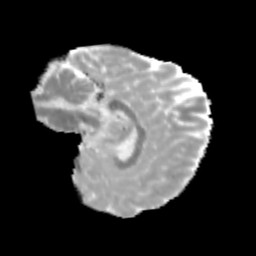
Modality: MD
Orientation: sagittal
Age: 12
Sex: male
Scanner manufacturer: siemens
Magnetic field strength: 3 T
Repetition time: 3.8 s
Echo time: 0.07 s